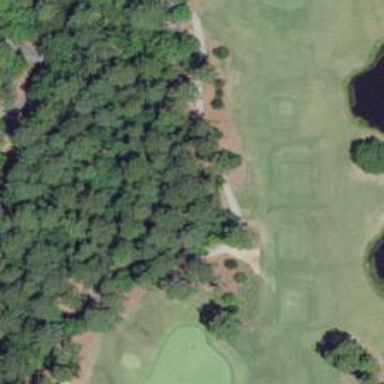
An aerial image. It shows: Path designated for golf carts.